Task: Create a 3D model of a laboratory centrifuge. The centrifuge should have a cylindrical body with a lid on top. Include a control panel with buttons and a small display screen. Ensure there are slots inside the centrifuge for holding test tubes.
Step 528:
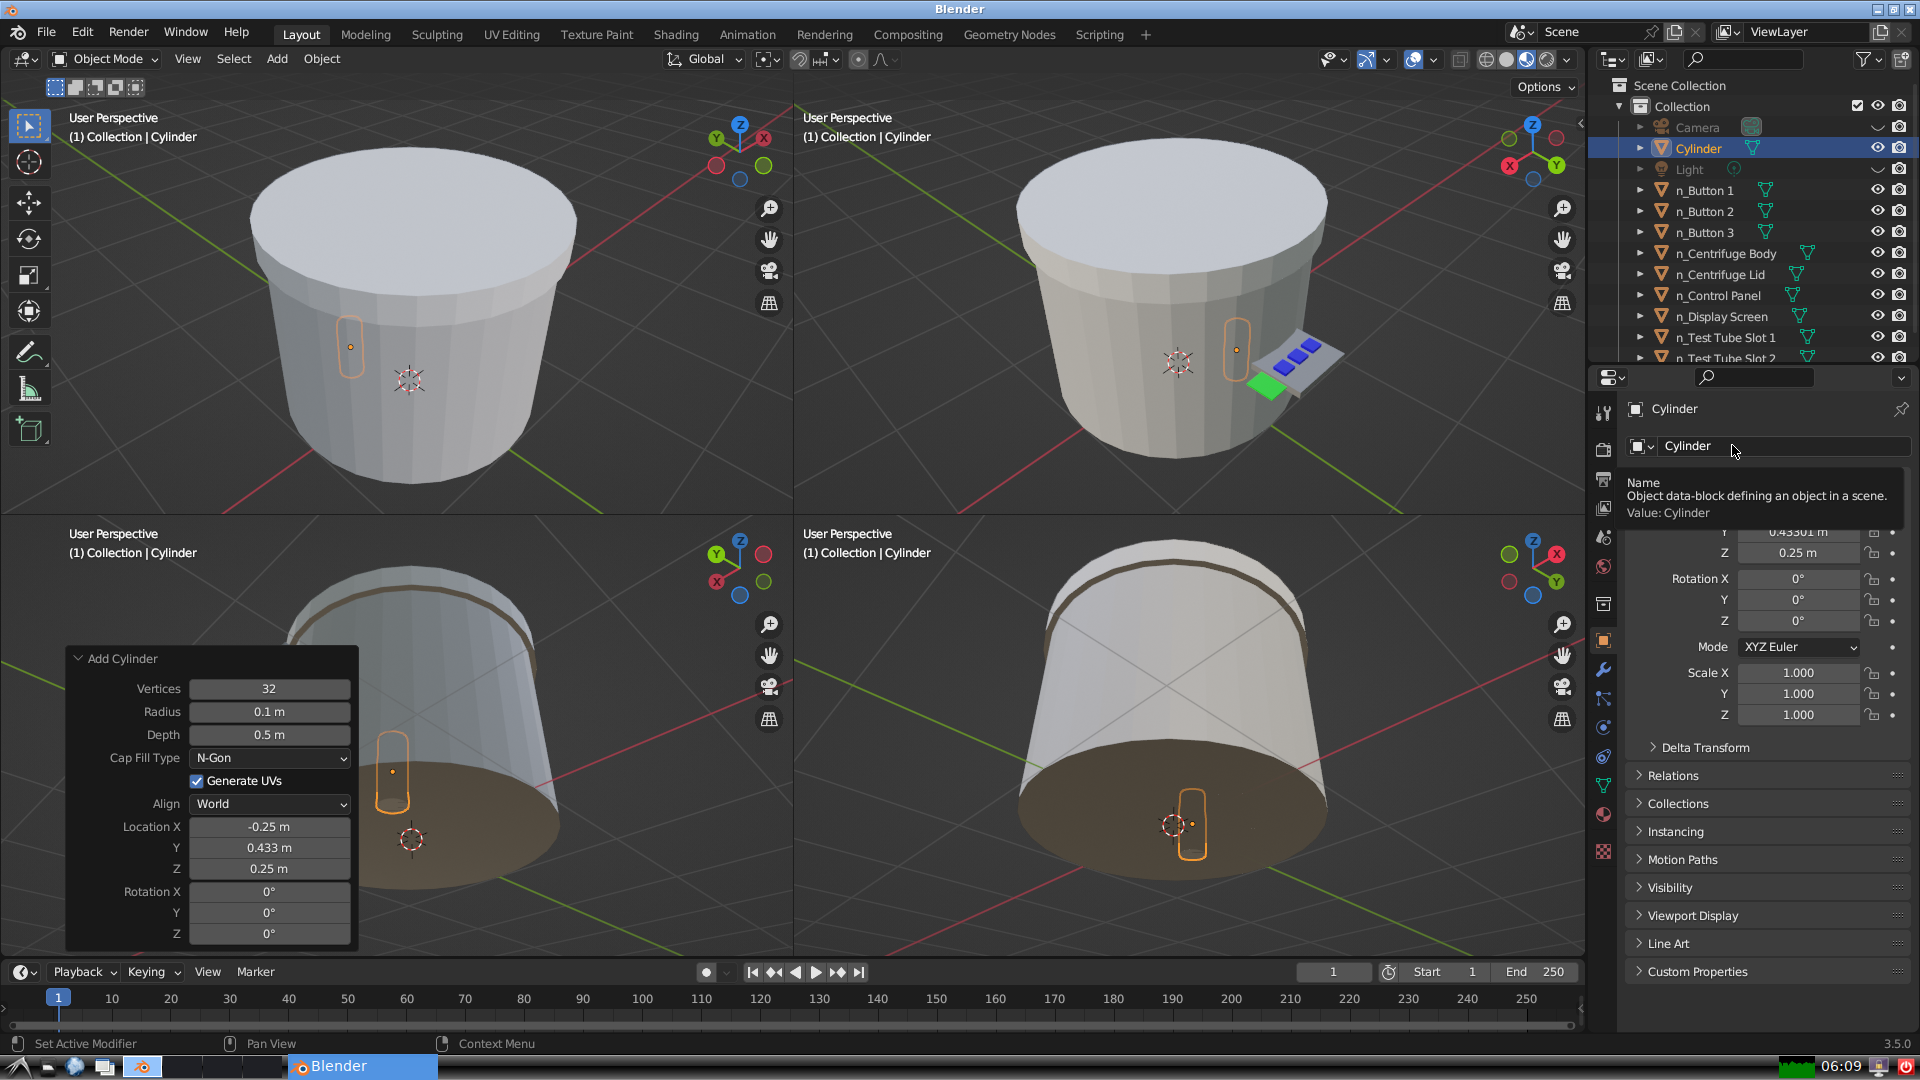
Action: click: no